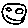
Label: smiley face